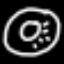
Label: donut